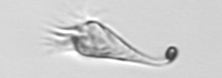
Label: Paratontonia_gracillima